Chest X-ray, AP view. Patient: 21 years old, sex M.
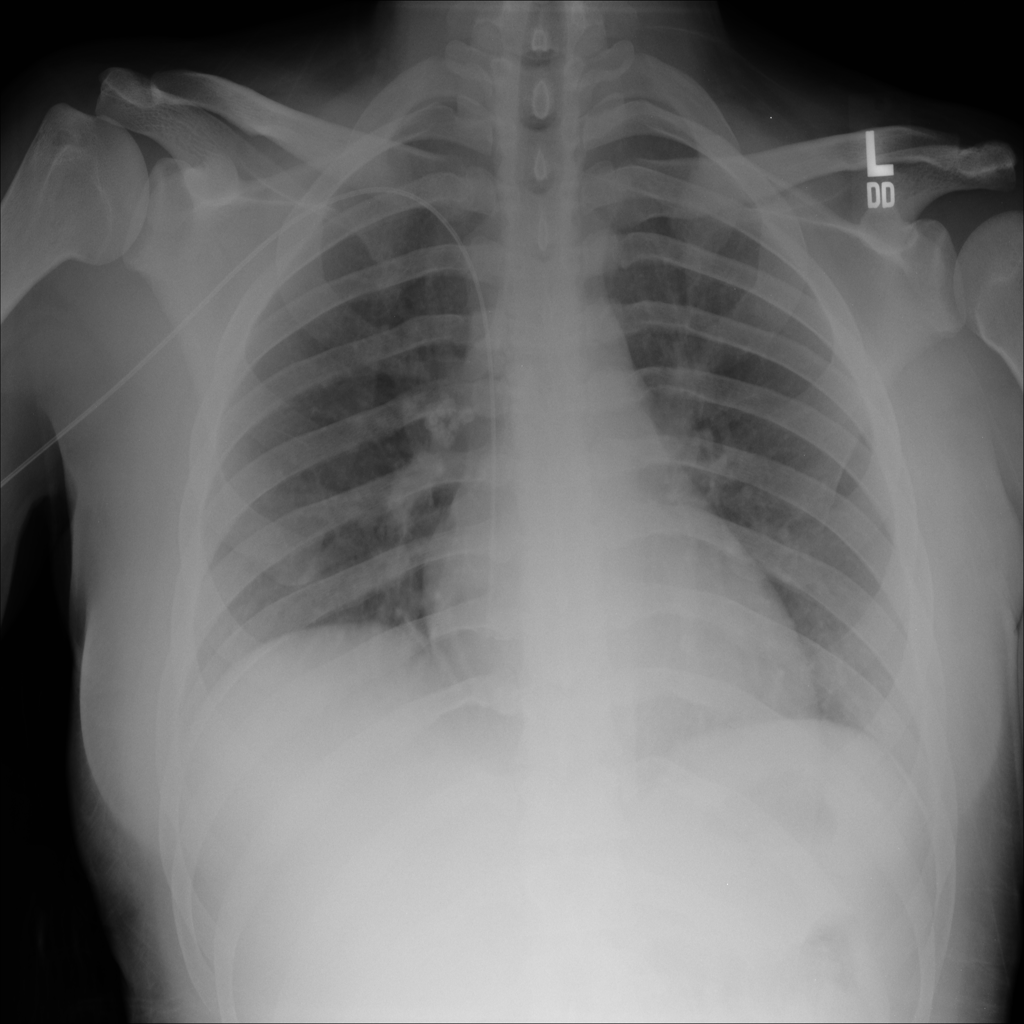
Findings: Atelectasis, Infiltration